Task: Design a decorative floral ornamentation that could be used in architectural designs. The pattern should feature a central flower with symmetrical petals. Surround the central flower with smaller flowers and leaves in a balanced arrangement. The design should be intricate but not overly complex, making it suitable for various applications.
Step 672:
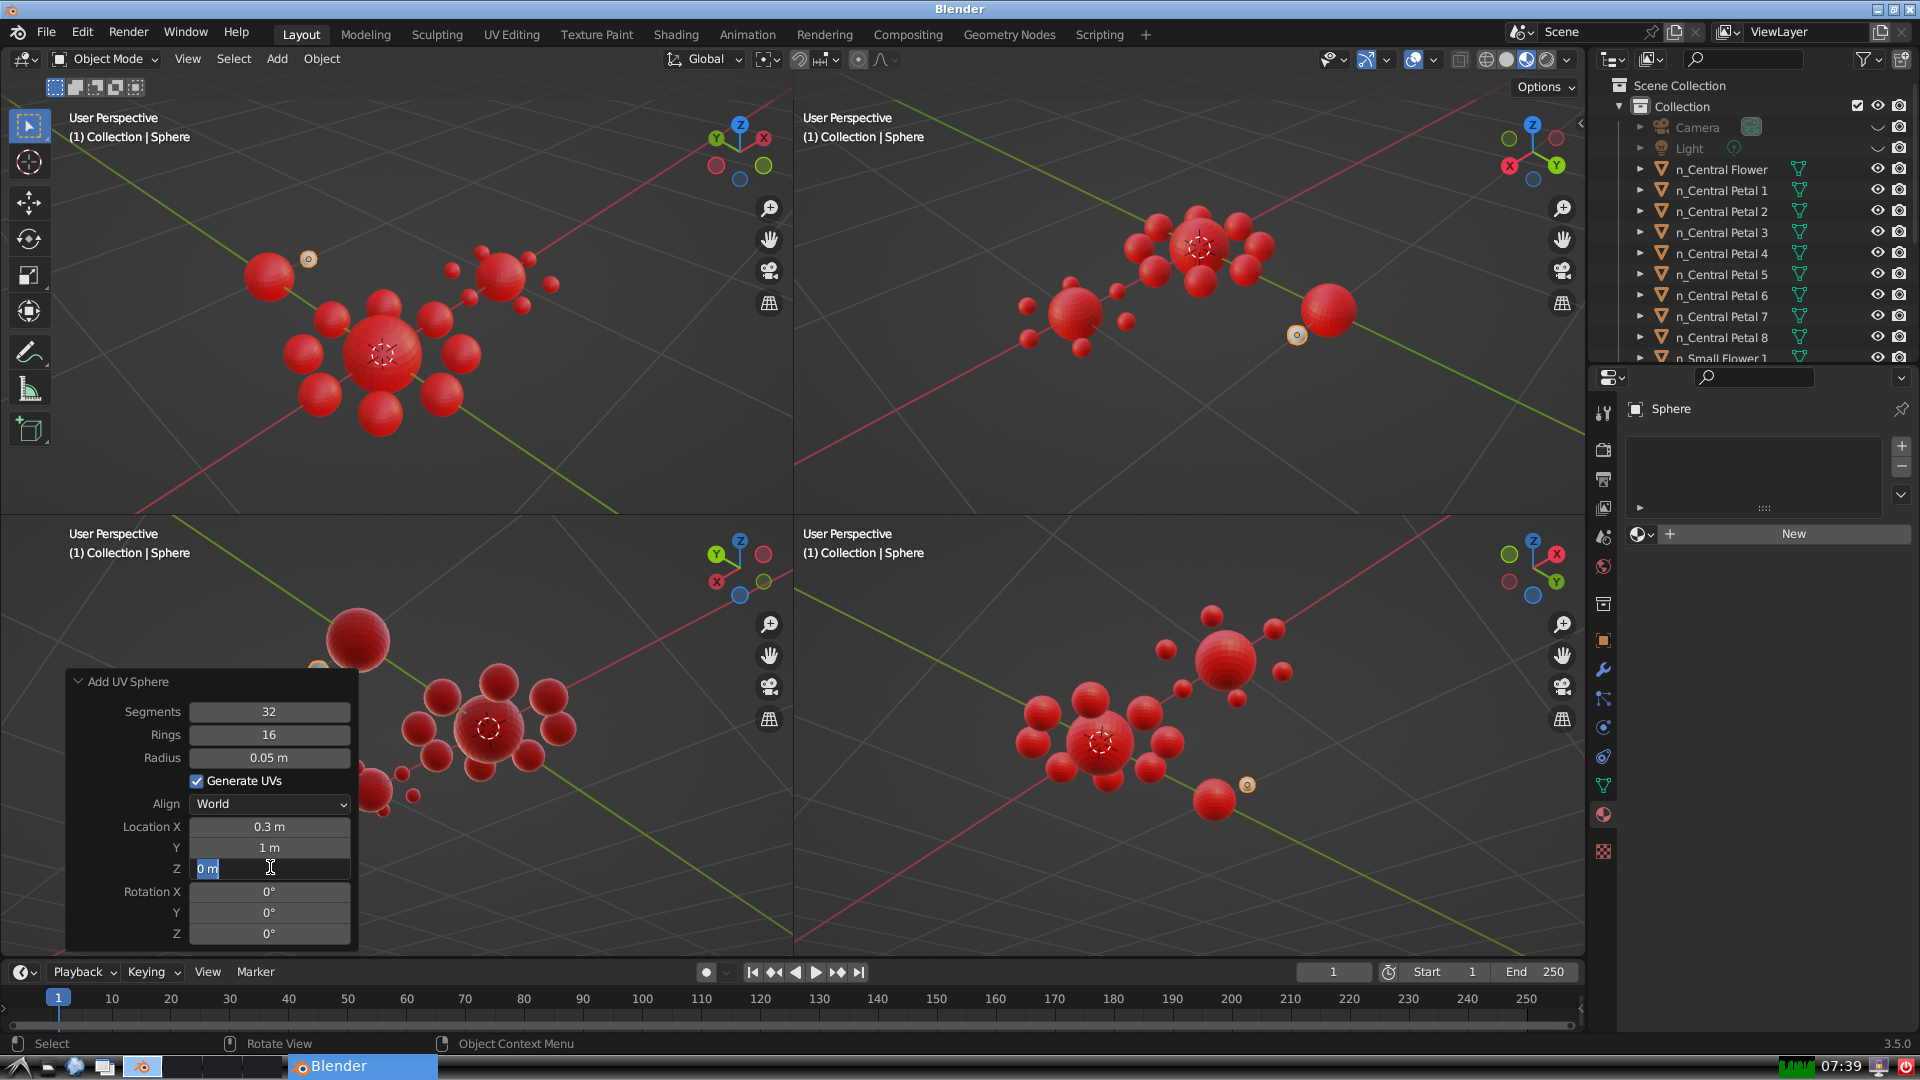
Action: input_text: 0.0